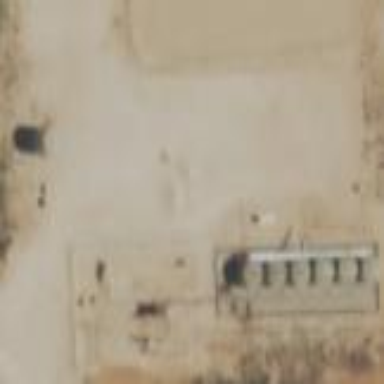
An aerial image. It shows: Industrial area with sandy terrain mainly used for oil operations.